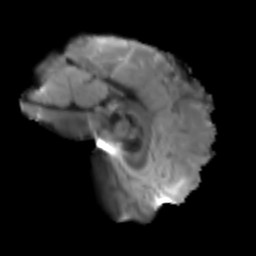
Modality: T2w
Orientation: sagittal
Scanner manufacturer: siemens
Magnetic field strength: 3 T
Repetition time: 3.6 s
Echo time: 0.092 s